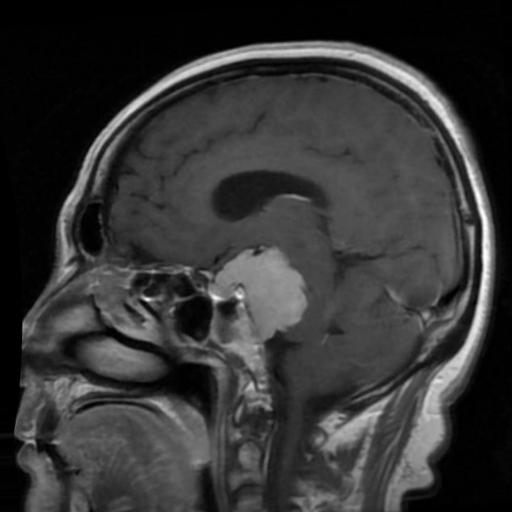
Label: meningioma